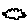
Label: cloud